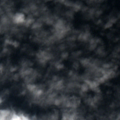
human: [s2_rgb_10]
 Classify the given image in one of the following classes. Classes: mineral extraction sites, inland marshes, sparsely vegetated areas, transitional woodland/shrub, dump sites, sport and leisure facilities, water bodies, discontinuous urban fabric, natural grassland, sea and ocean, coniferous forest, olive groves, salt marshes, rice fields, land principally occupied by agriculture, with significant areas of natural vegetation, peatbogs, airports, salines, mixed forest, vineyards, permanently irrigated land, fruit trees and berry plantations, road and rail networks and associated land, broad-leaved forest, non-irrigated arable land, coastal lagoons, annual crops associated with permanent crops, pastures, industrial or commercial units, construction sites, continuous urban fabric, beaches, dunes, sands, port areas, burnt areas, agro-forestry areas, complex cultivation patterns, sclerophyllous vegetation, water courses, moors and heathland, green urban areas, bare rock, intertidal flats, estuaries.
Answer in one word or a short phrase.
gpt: water bodies